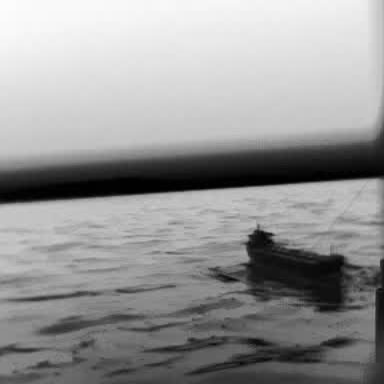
There is a liner in the infrared image.